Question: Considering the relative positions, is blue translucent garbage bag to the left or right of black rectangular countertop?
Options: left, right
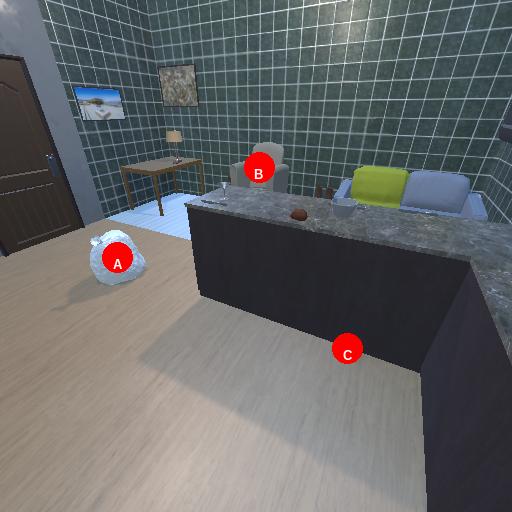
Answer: left